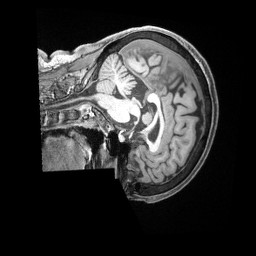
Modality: T1w
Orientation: sagittal
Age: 65
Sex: female
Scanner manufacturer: siemens
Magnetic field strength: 3 T
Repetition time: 2.5 s
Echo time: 0.00222 s